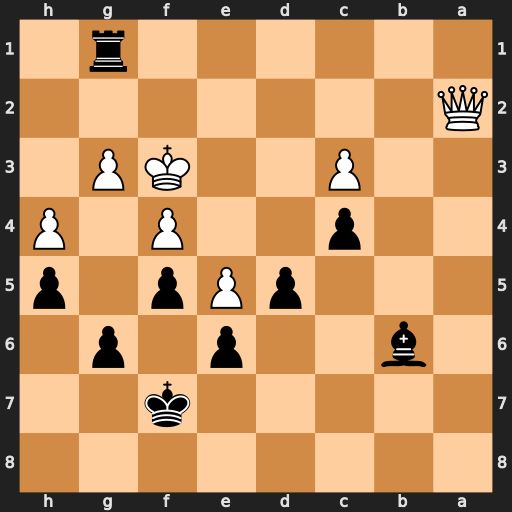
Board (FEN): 8/5k2/1b2p1p1/3pPp1p/2p2P1P/2P2KP1/Q7/6r1
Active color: b
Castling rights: -
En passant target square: -
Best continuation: Rf1+ Kg2 Rf2+ Qxf2 Bxf2